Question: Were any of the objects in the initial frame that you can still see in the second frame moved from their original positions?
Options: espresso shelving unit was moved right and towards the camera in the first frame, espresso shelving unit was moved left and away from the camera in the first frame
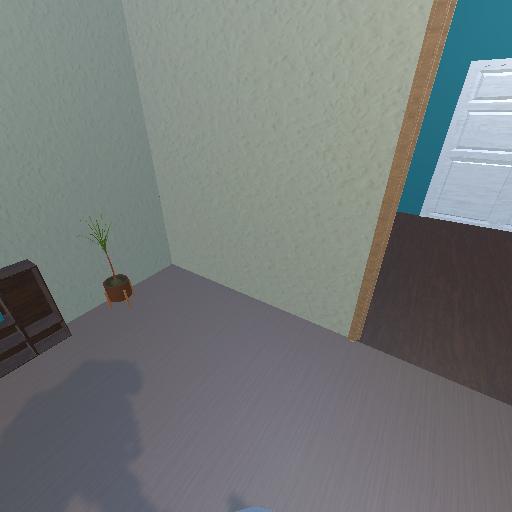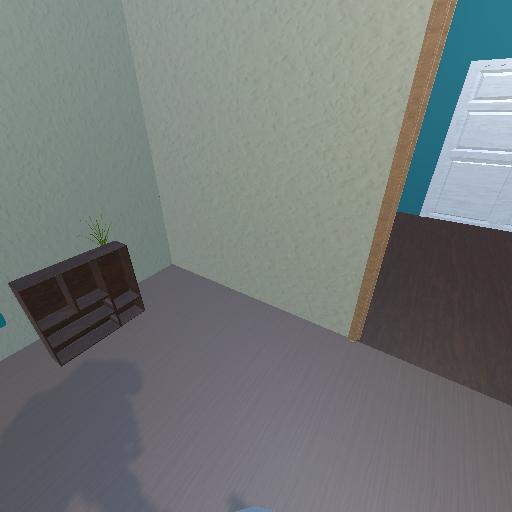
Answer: espresso shelving unit was moved right and towards the camera in the first frame